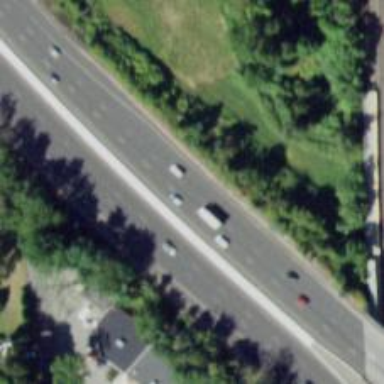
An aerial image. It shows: Trunk highway with expressway features.